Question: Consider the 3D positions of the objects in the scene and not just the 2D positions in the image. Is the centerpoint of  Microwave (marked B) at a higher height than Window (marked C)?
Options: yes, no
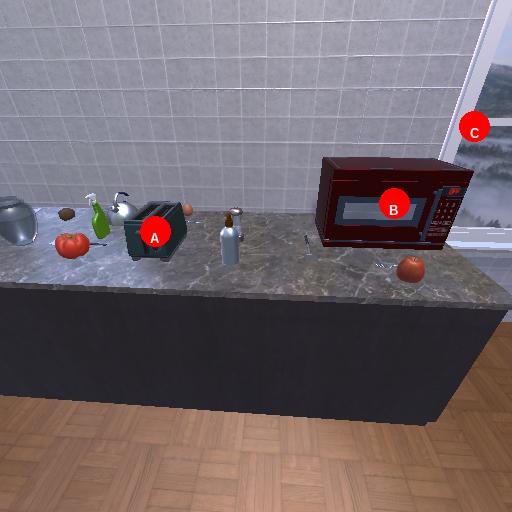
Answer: yes